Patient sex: M
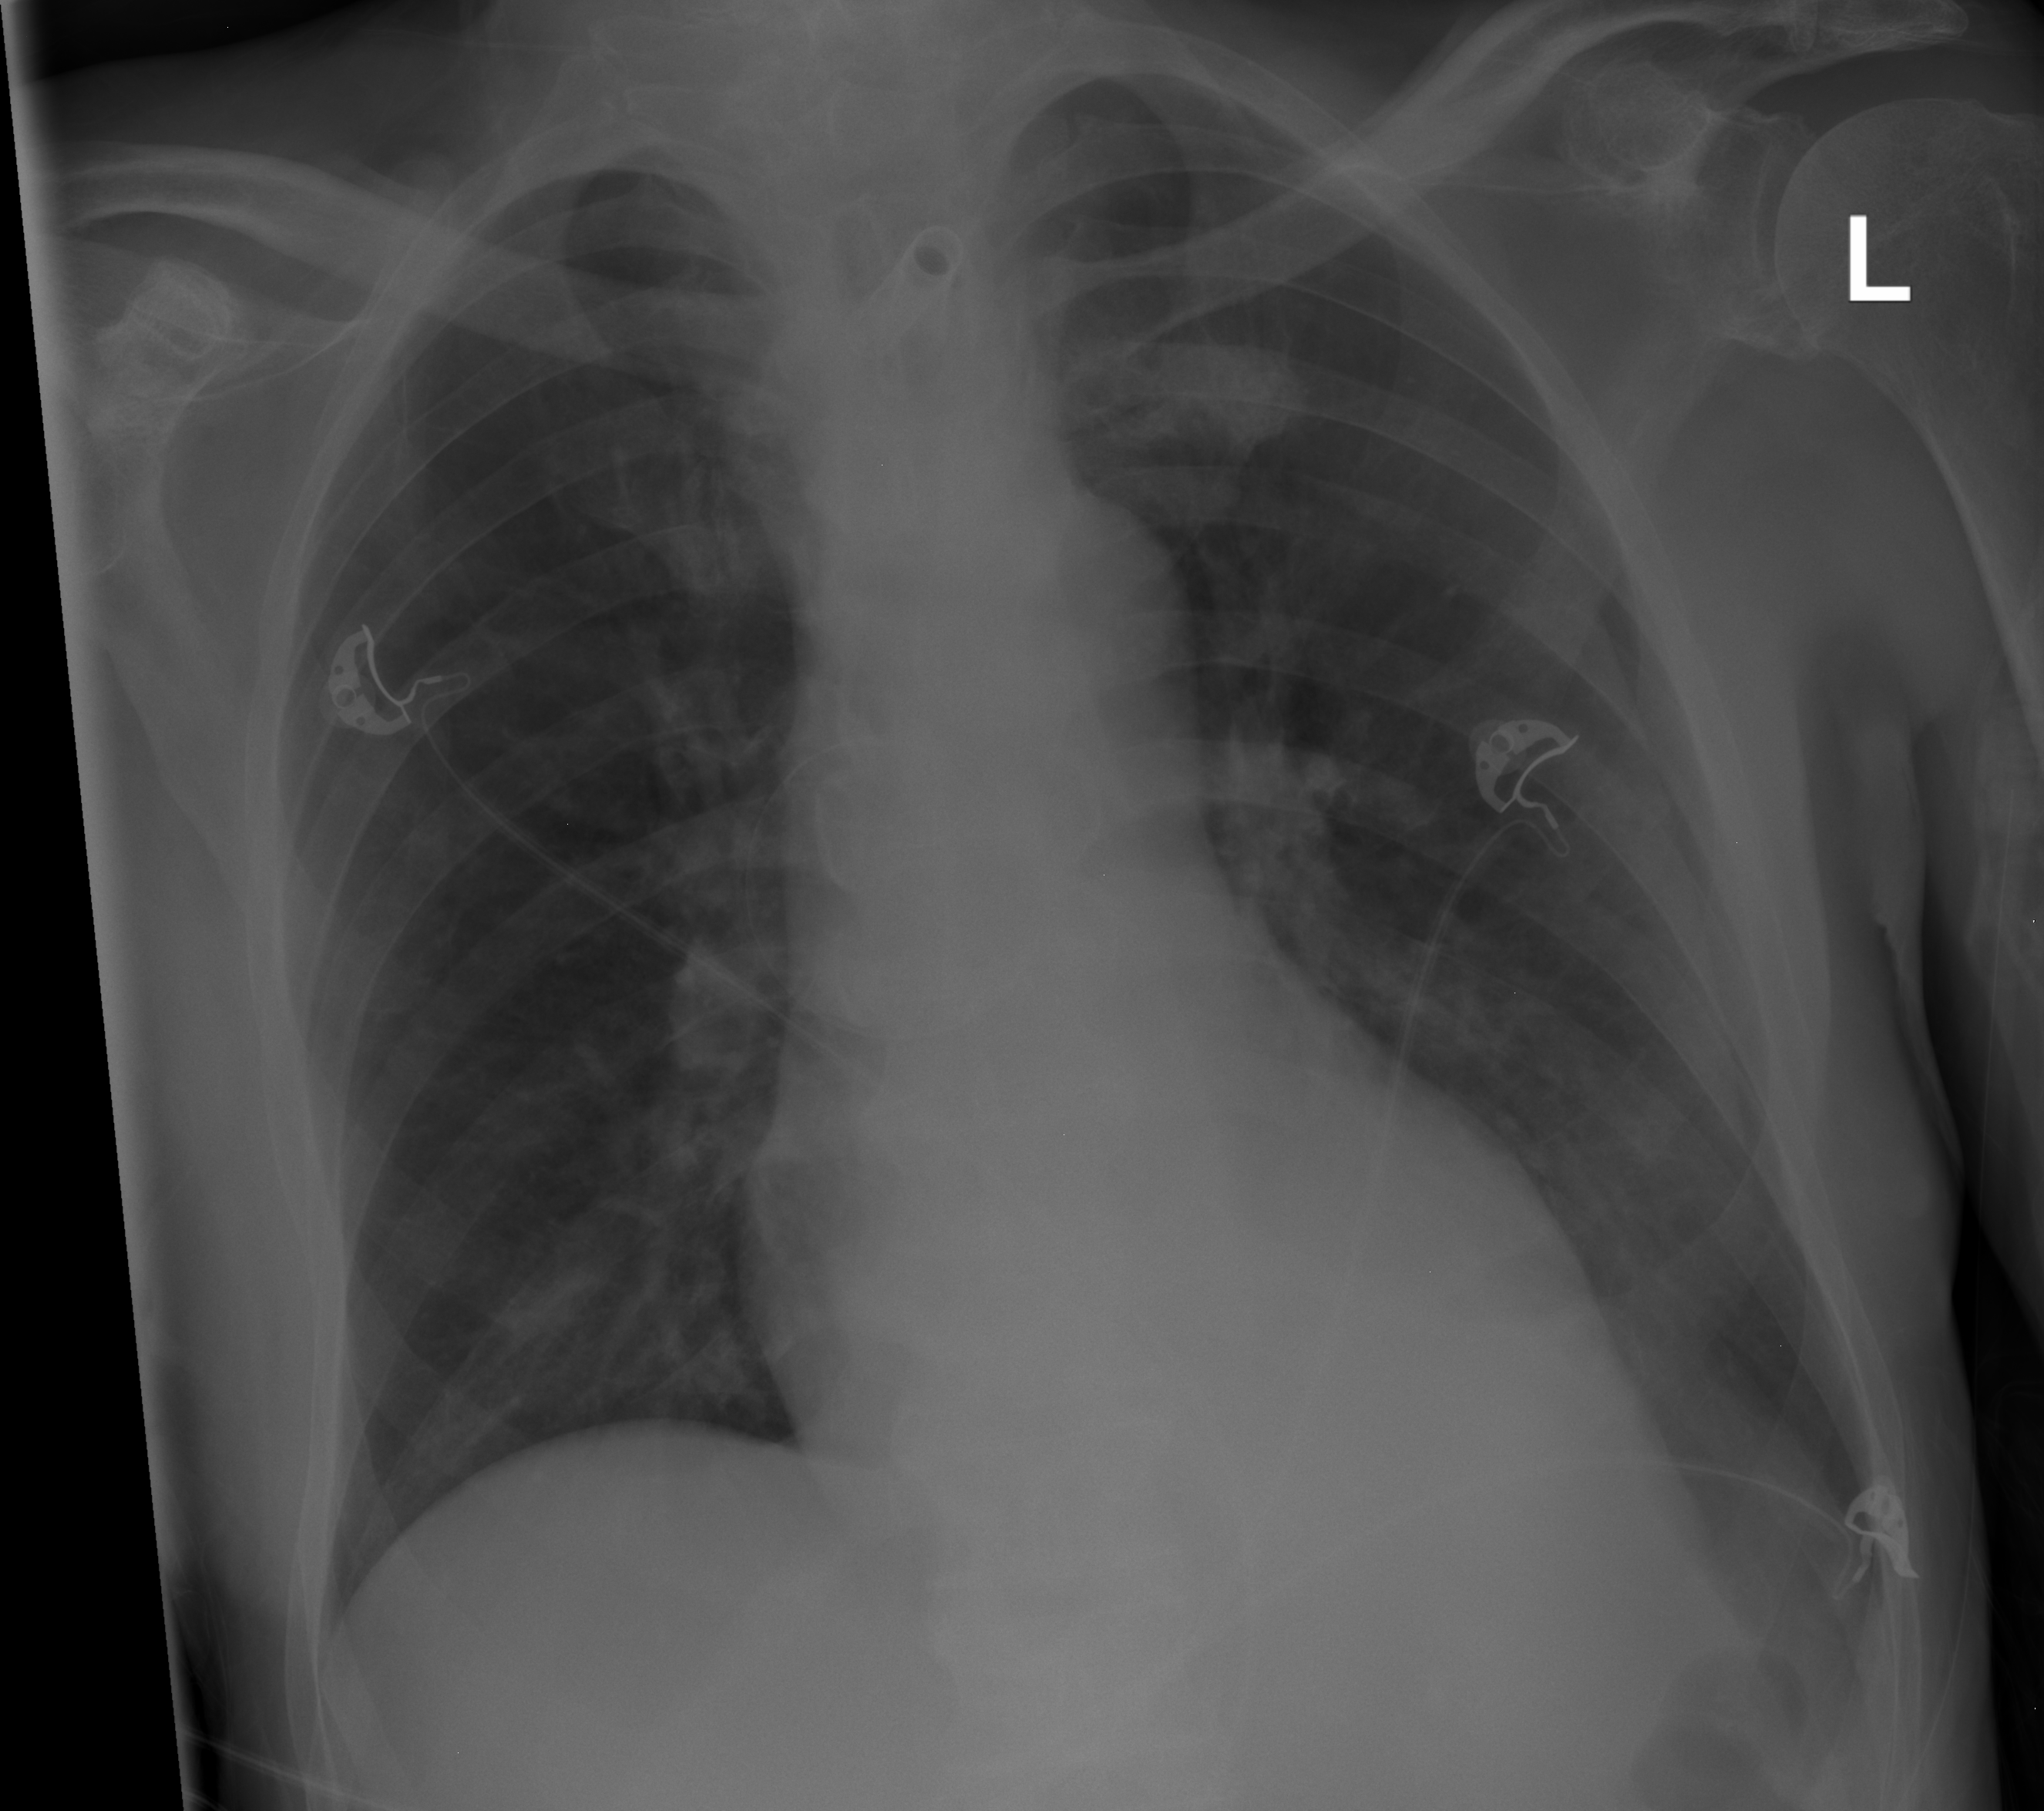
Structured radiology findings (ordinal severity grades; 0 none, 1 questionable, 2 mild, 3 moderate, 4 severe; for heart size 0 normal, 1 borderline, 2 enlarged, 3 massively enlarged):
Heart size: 1
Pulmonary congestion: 0
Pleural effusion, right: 0
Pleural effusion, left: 0
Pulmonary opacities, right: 0
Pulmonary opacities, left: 0
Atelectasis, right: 0
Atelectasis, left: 1